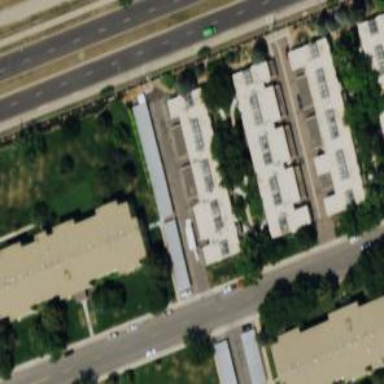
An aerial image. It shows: Terrace building.